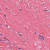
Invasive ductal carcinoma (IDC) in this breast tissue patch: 1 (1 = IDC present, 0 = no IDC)